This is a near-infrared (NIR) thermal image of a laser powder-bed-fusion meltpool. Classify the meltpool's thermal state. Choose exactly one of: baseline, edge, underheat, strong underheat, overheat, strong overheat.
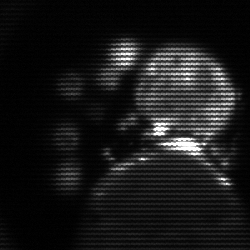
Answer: edge